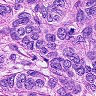
Metastatic tissue present: yes